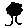
Label: tree